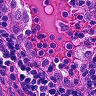
Metastatic tissue present: no